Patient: sex F, age 33
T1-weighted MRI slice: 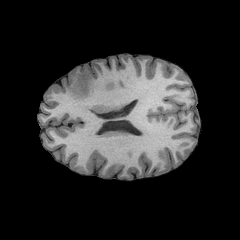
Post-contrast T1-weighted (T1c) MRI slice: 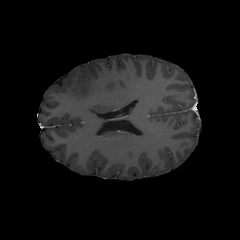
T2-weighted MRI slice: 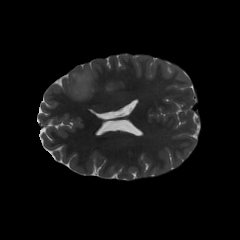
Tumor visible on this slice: yes
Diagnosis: Astrocytoma, IDH-mutant
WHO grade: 2